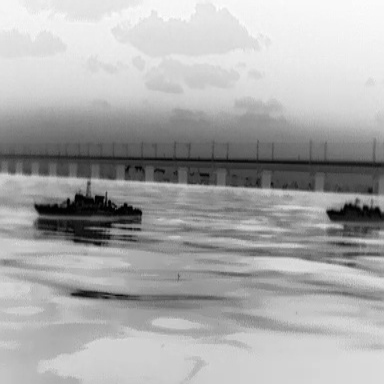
There are two warships in the infrared image.